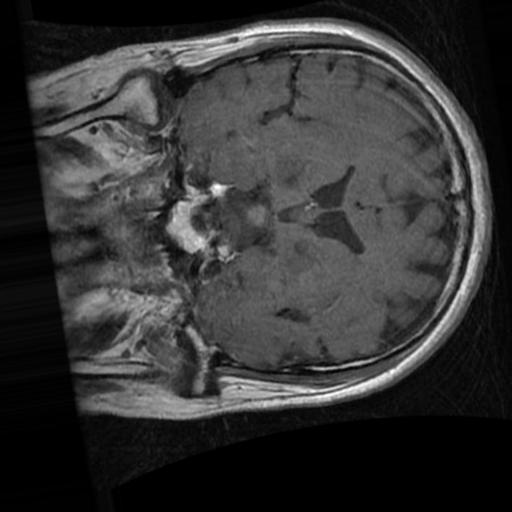
Label: brain_tumor